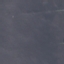
Land use / land cover: SeaLake